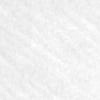
Label: no_change